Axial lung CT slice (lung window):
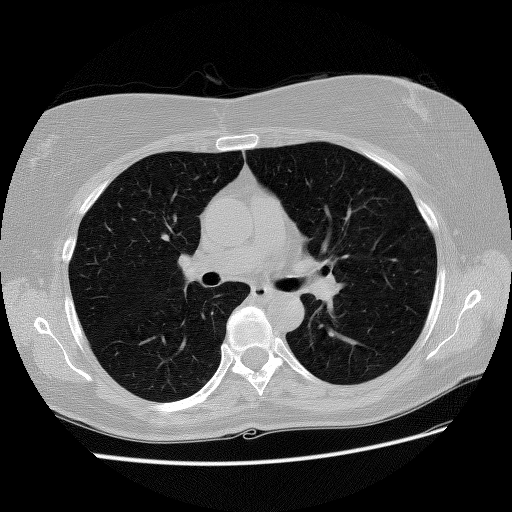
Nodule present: no